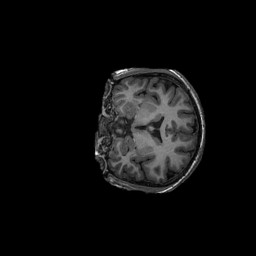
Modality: T1w
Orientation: coronal
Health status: ill
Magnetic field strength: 3 T